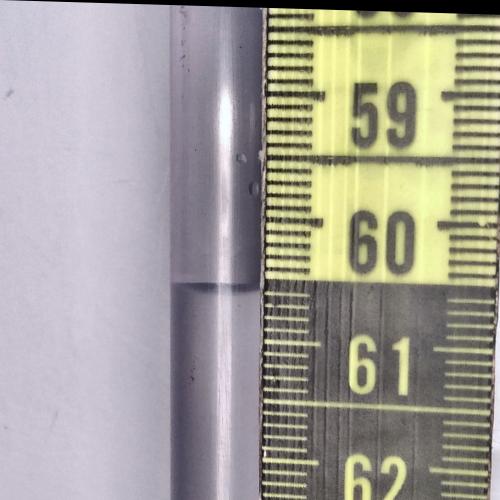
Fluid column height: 60.6 cm